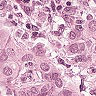
Metastatic tissue present: yes